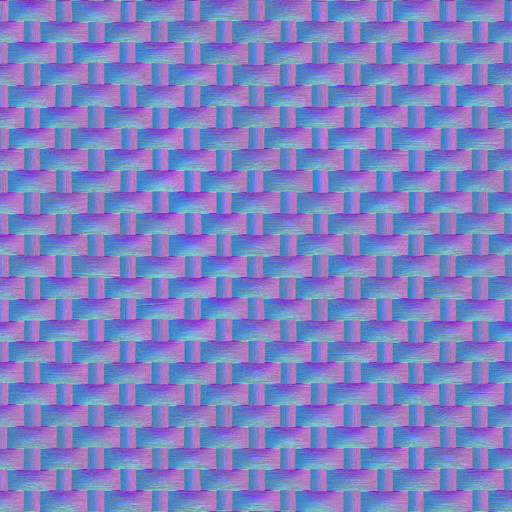
fabric pattern wicker wood wooden